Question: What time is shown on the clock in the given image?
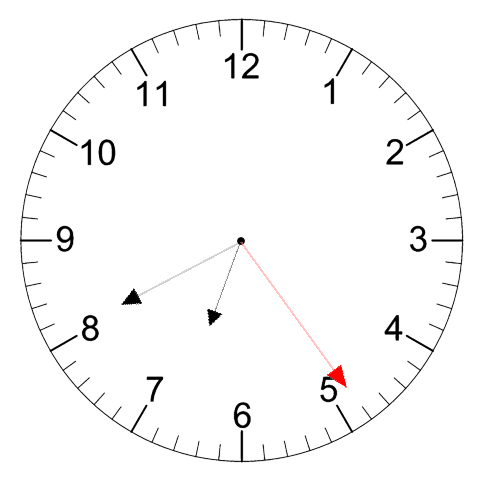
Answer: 06:40:24